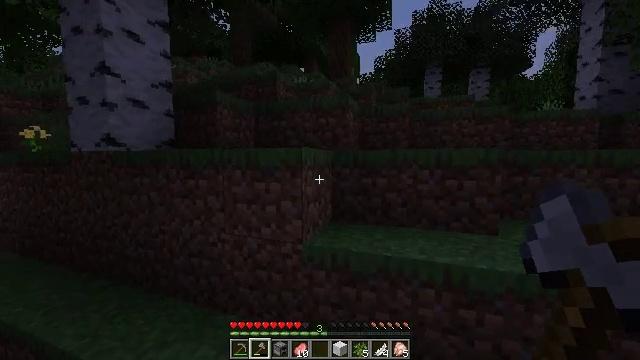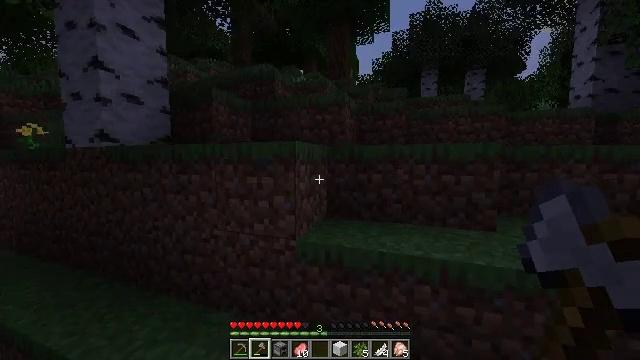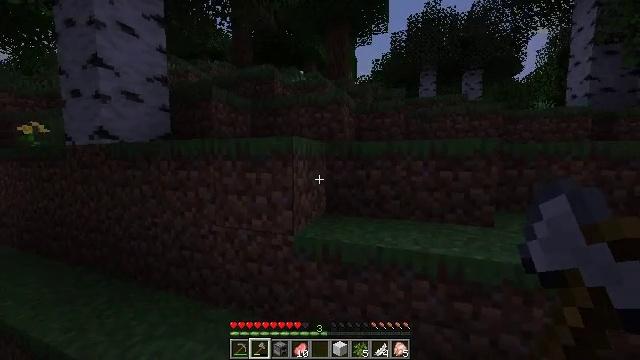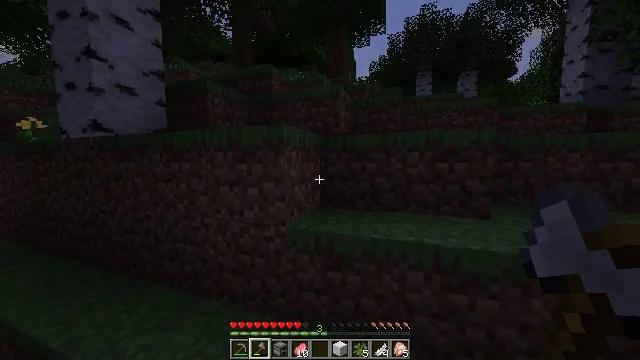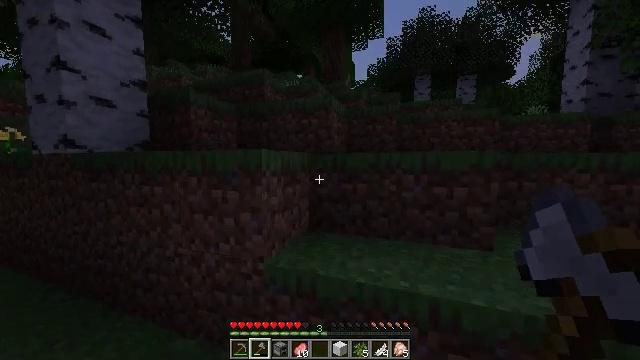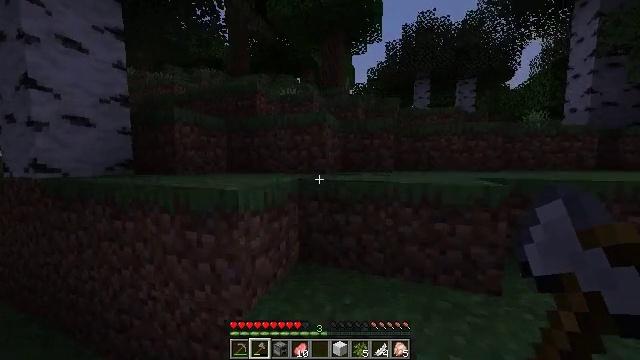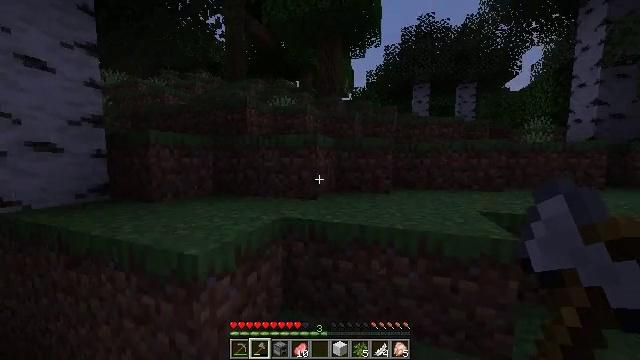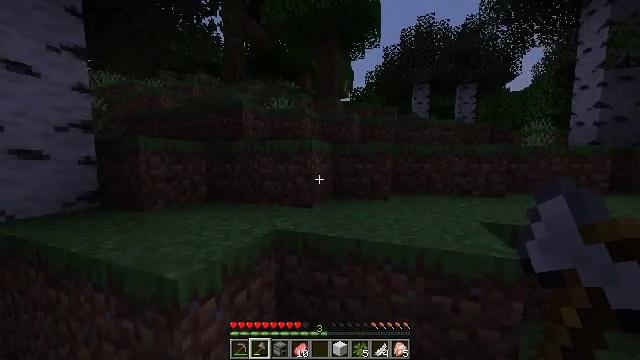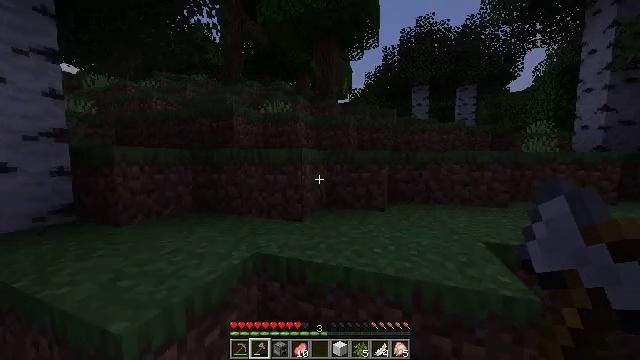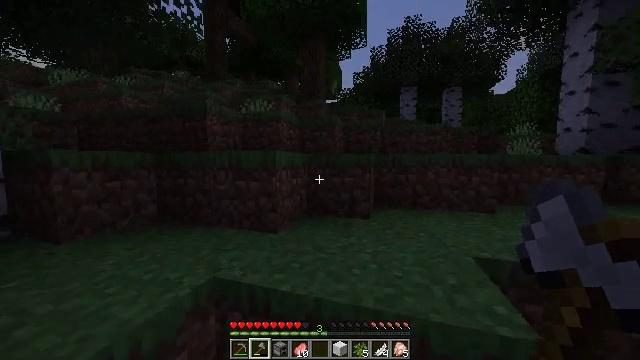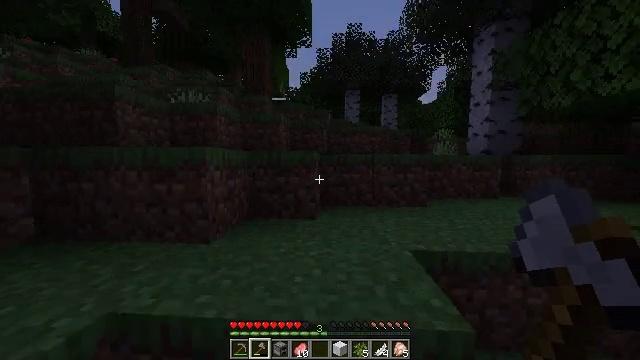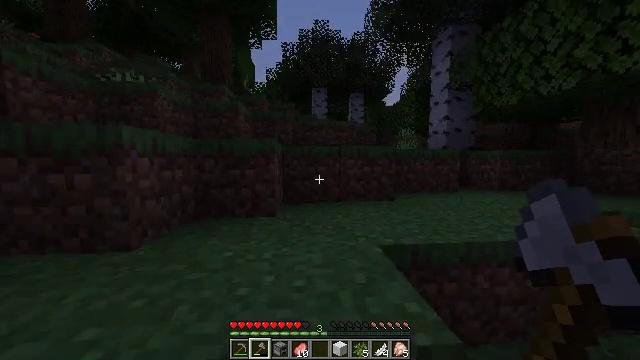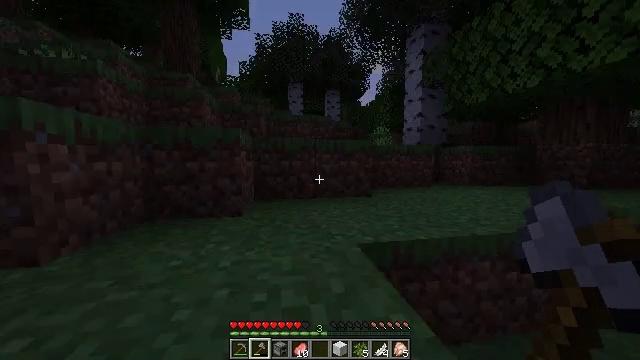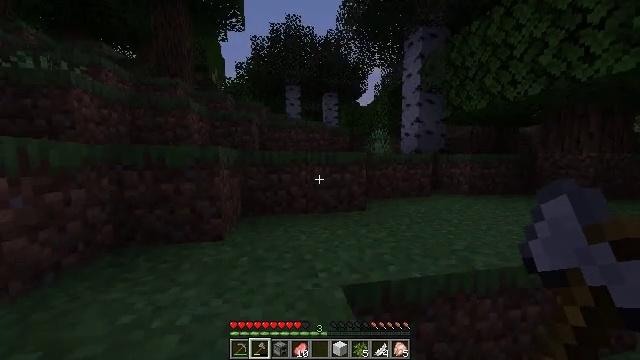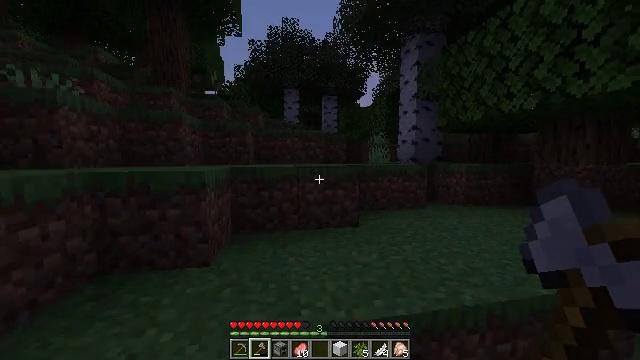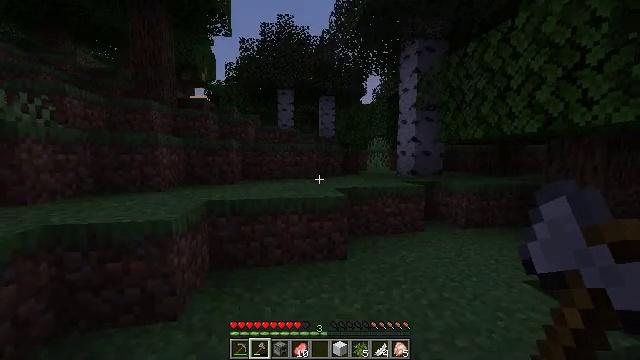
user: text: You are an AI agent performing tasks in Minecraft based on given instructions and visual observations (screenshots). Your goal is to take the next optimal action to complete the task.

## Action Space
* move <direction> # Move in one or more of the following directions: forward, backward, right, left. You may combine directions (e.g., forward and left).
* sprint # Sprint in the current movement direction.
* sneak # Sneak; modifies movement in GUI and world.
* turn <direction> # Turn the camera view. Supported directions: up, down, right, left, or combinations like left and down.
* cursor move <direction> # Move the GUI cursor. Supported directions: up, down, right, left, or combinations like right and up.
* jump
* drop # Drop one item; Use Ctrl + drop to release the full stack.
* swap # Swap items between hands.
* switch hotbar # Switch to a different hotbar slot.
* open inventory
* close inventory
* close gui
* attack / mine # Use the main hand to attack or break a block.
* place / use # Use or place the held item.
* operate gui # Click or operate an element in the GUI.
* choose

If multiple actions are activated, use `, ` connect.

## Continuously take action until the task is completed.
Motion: motion action
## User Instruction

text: Smelt a cooked salmon using the furnace.
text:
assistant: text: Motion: move forward and move right, sprint
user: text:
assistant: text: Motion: move forward and move right, sprint
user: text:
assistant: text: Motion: move forward and move right, sprint
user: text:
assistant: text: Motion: move forward and move right, sprint, jump
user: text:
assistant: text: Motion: move forward and move right, sprint, jump
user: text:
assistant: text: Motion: move forward and move right, sprint, jump
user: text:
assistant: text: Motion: move forward and move right, sprint, jump
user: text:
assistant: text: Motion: move forward and move right, sprint, jump
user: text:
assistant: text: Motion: move forward and move right, sprint, turn right
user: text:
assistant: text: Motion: move forward and move right, sprint, turn right
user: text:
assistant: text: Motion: move forward and move right, sprint, turn right
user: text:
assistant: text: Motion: move forward and move right, sprint, turn right
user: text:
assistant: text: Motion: move forward and move right, sprint, jump
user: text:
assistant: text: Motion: move forward and move right, sprint, jump
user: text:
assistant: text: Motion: move forward, sprint, jump
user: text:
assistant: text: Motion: move forward, sprint, jump
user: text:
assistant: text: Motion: move forward and move left, sprint
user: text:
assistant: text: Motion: move forward and move left, sprint
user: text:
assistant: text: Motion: move forward and move left, sprint
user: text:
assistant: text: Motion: move forward and move left, sprint
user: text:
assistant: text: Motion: move forward and move left, sprint
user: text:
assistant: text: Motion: move forward and move left, sprint
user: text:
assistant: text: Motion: move forward and move left, sprint
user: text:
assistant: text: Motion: move forward and move left, sprint, jump
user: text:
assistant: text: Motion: move forward and move left, sprint, turn left, jump
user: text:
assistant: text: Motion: move forward and move left, sprint, turn left, jump
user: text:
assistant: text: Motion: move forward and move left, sprint, turn left and up, jump
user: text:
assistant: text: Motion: move forward and move left, sprint, turn left and up, jump
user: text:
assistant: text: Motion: move forward and move left, sprint, turn left
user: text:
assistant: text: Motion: move forward and move left, sprint